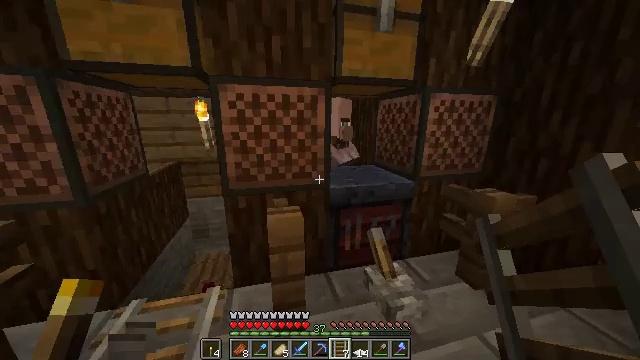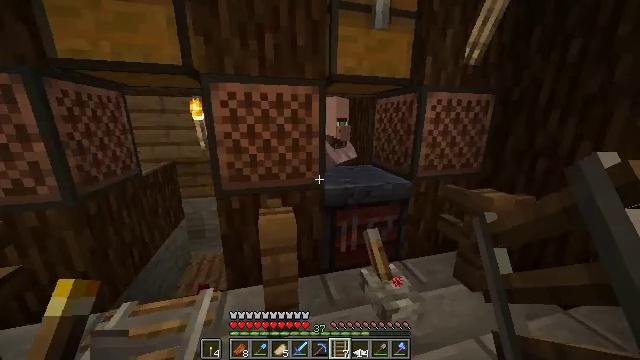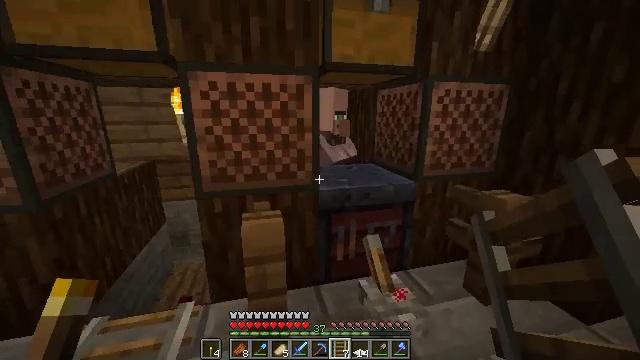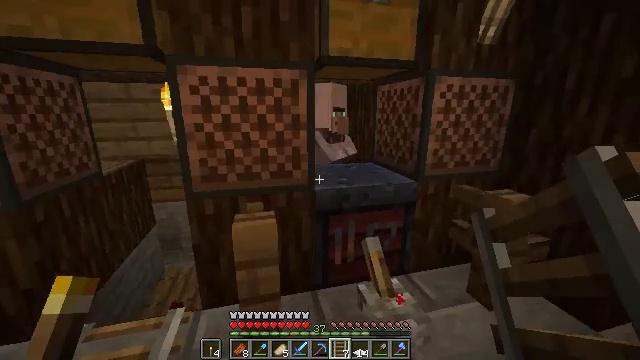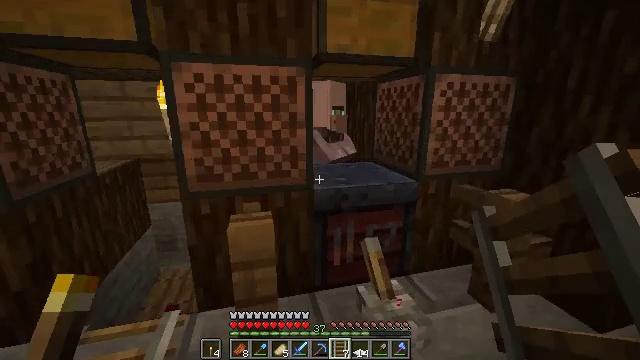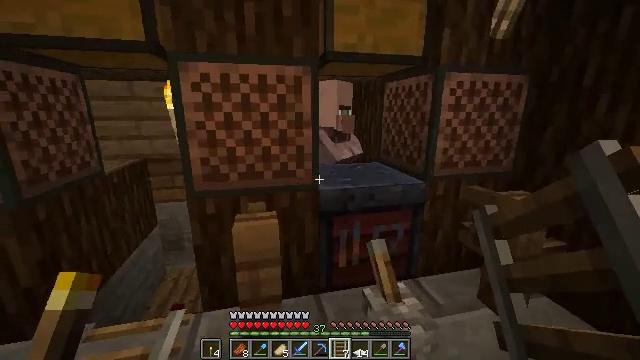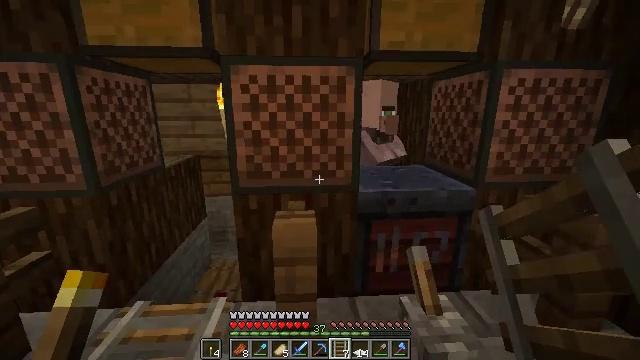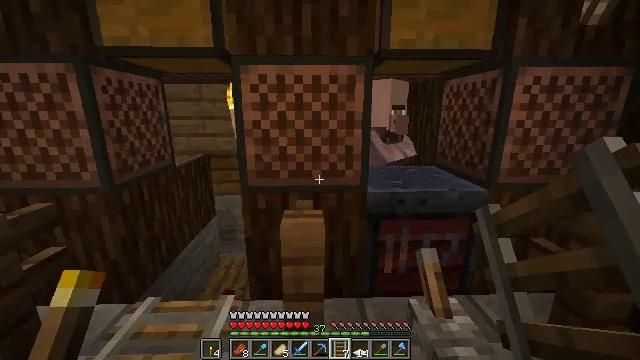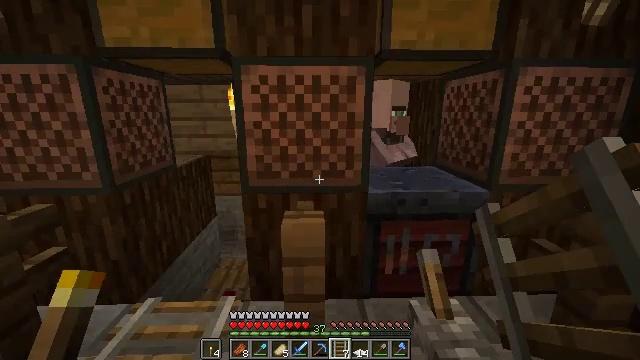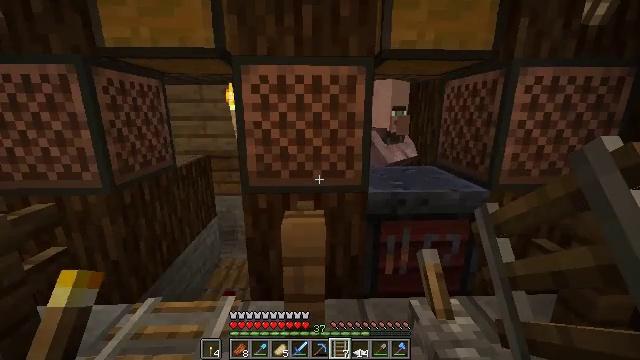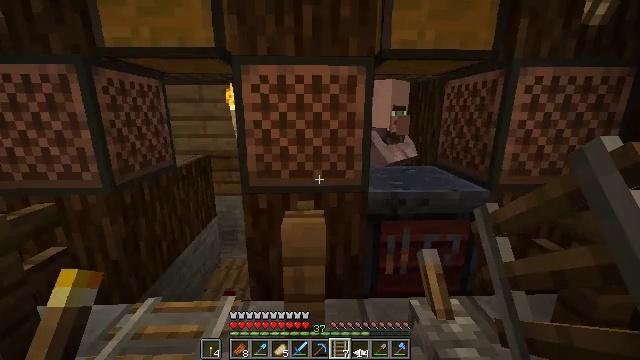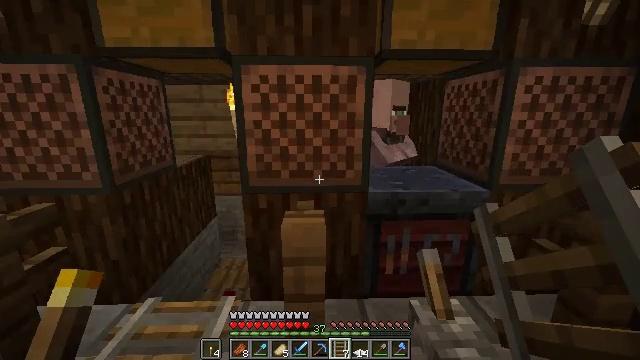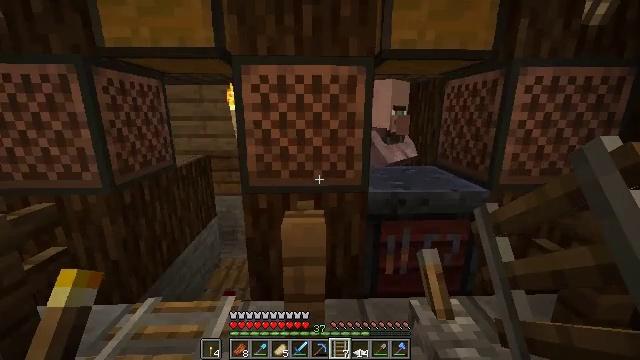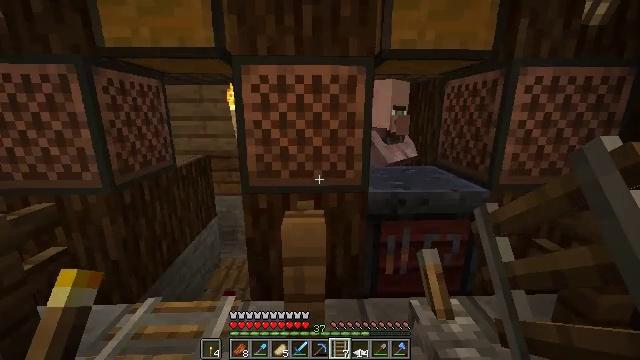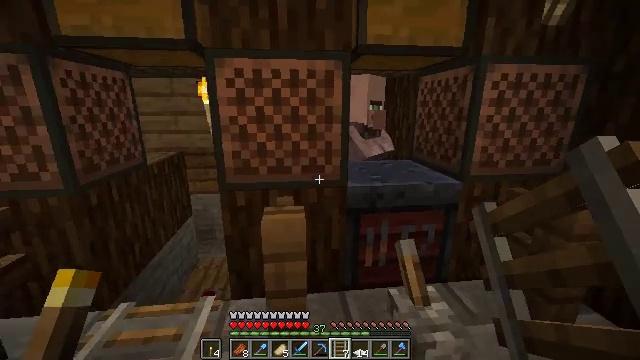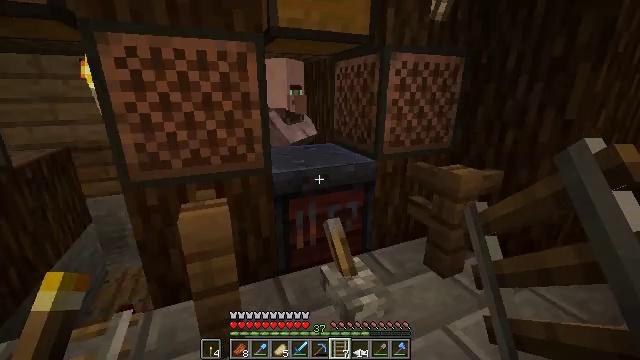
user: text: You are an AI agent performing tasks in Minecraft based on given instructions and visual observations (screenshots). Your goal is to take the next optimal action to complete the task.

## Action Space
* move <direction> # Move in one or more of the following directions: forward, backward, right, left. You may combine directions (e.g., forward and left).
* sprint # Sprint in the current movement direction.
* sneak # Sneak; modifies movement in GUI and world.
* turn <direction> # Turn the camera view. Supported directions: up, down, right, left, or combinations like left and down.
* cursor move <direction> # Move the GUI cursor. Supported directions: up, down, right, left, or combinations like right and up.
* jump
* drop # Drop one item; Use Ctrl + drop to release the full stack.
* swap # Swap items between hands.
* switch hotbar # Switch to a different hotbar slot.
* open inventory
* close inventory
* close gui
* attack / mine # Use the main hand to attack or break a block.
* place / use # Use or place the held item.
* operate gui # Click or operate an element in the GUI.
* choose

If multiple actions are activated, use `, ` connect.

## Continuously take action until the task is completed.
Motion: motion action
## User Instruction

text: Retrieve the lever from the wall.
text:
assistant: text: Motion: no_op
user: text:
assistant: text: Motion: no_op
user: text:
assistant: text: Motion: no_op
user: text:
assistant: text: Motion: no_op
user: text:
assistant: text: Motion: turn left
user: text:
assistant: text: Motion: turn left
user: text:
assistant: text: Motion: turn left
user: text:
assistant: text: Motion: no_op
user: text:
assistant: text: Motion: no_op
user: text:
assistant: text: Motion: no_op
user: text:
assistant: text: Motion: no_op
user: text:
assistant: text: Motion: no_op
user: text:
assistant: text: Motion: no_op
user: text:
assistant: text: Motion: turn right and down
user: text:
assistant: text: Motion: move right, turn right and down
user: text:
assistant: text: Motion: move right, turn right
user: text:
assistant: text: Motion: move right, turn left
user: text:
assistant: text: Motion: move right, turn left
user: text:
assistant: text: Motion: move right, turn left
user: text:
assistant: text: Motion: move right, turn left
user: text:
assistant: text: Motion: turn left
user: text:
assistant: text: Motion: no_op
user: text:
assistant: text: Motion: no_op
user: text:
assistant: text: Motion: move left
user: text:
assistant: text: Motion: move left
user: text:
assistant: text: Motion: move left
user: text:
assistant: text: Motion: move left
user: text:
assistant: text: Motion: move left
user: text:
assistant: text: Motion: move left
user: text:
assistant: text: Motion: move left